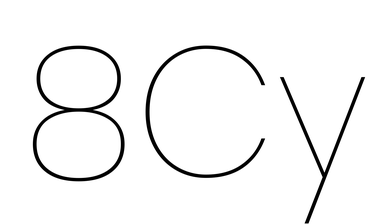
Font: Poppins-Thin